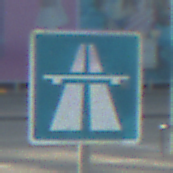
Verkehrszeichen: Autobahn
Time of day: MorningAfternoon
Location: Outdoor (Suburban)
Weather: PartlyCloudy
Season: NotSpecified
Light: Natural